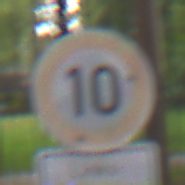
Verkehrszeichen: Geschwindigkeit10
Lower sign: HinweiseAufGefahrenDurchVerbaleAngabe9
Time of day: MorningAfternoon
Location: Outdoor (Urban)
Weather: Overcast
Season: NotSpecified
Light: Natural